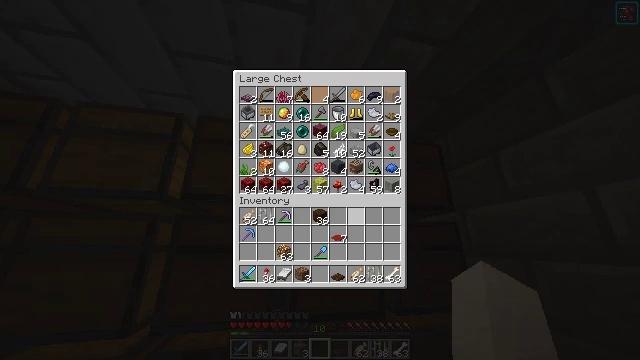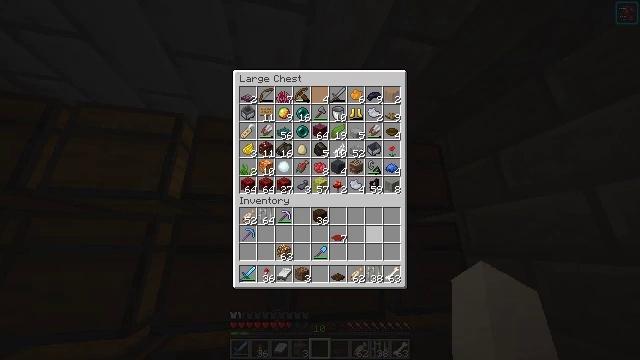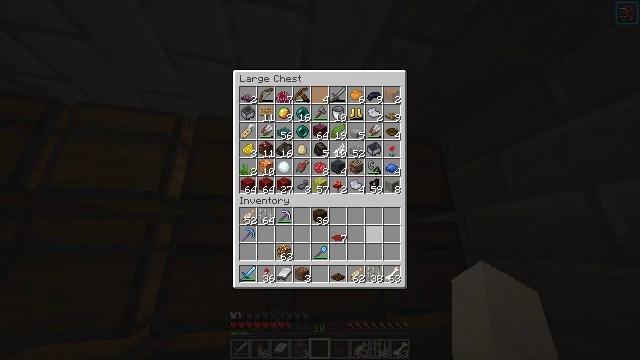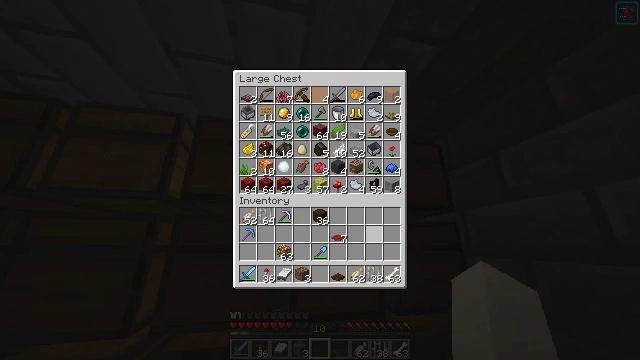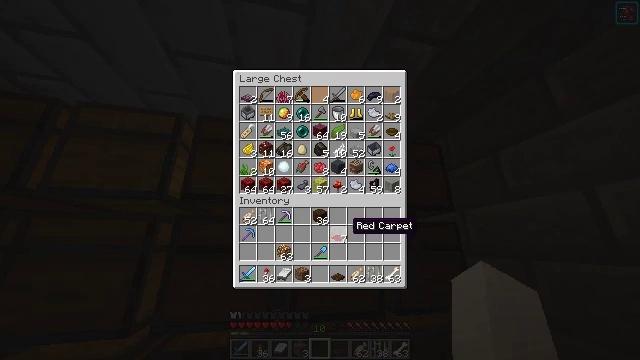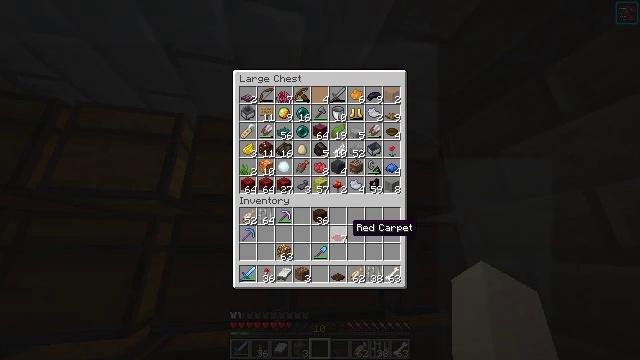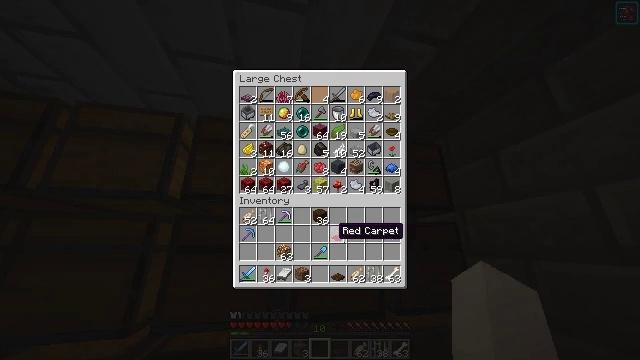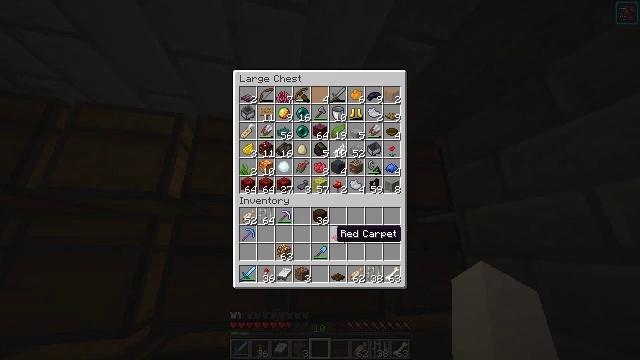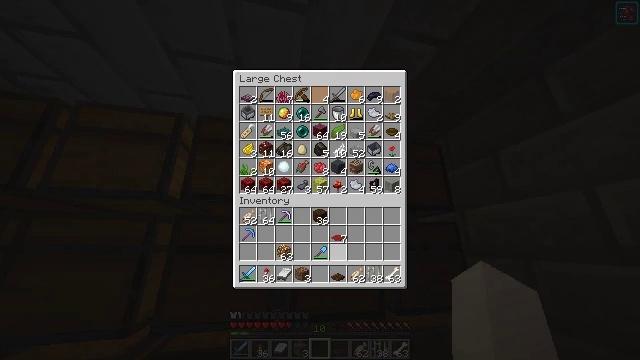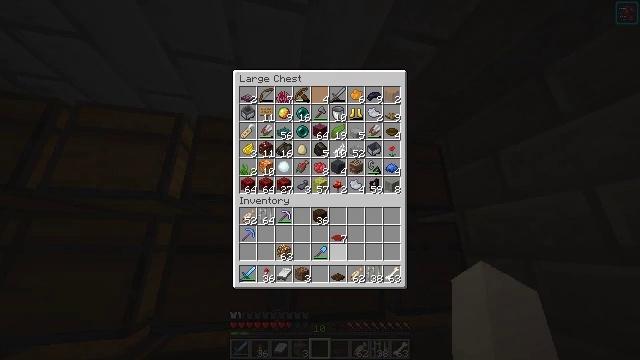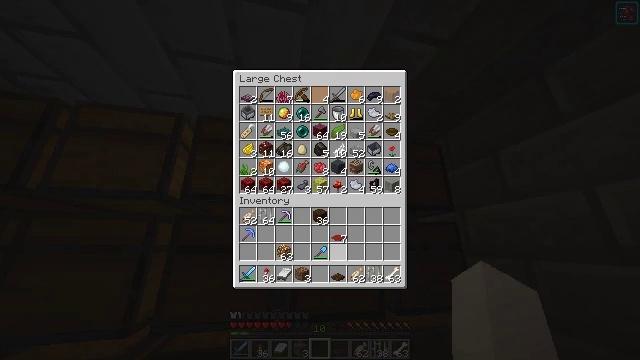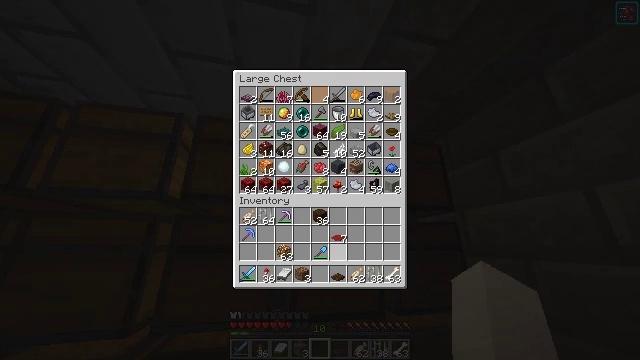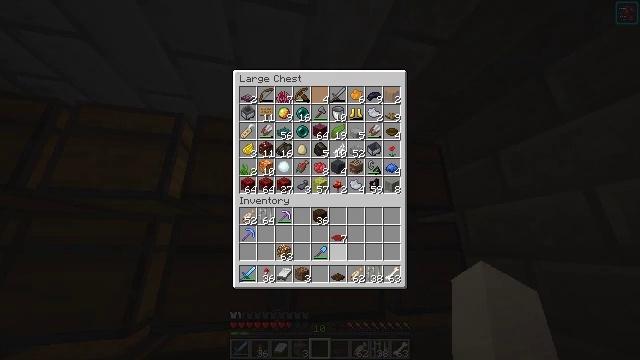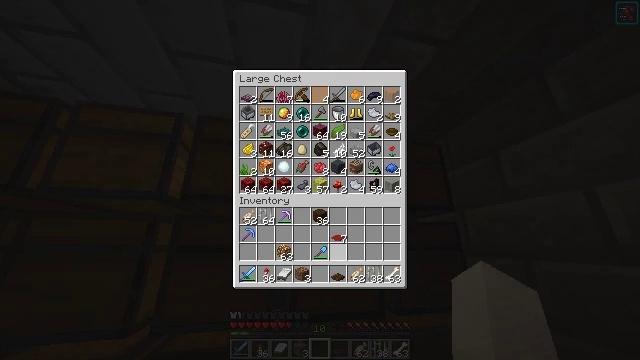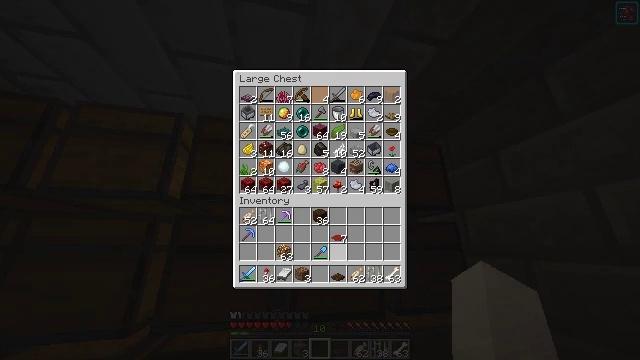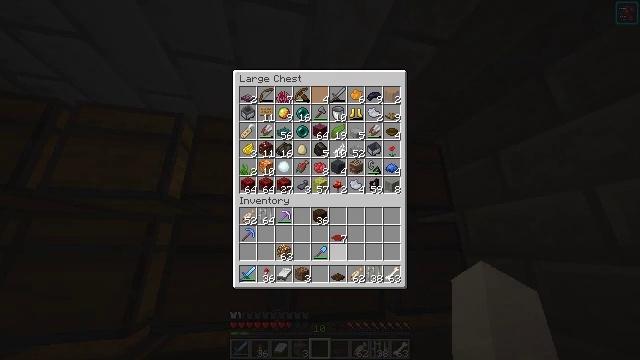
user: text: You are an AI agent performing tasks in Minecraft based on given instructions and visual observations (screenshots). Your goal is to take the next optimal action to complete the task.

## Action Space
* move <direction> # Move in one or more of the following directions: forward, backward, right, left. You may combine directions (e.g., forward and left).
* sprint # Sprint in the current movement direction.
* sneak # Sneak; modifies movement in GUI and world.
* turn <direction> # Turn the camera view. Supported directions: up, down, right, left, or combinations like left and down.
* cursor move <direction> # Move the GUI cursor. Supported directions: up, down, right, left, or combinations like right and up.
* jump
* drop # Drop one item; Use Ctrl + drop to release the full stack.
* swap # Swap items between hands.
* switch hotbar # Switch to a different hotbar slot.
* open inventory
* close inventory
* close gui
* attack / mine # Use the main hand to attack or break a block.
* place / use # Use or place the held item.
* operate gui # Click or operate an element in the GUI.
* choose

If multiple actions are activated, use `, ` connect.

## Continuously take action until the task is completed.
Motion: motion action
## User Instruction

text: Remove kelp and place it on the ground.
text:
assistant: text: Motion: cursor move right and down
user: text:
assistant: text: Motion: no_op
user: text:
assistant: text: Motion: no_op
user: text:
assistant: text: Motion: cursor move left
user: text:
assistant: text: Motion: no_op
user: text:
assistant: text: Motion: cursor move left
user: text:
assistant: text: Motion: no_op
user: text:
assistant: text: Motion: no_op
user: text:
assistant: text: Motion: no_op
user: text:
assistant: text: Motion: no_op
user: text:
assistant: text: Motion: no_op
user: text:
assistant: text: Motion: no_op
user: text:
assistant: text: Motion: no_op
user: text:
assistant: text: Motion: no_op
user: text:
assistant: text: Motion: no_op
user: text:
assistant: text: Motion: no_op
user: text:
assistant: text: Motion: no_op
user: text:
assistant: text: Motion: no_op
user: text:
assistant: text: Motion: no_op
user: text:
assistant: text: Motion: no_op
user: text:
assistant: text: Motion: no_op
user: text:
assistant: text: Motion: no_op
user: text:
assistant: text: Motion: no_op
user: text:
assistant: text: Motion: no_op
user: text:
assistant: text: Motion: close gui
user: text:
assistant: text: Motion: turn left and down, open inventory
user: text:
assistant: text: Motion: turn left and down
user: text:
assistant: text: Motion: turn left and down
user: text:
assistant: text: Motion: turn left and down
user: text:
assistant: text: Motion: turn left and down